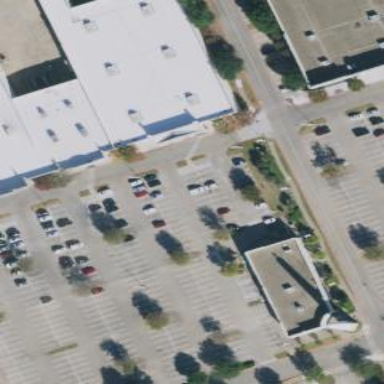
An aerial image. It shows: Retail building.